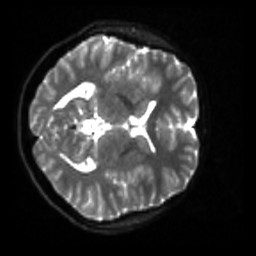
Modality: sbref
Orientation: axial
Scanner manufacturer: siemens
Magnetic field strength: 3 T
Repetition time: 4 s
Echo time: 0.0594 s